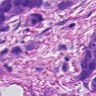
Metastatic tissue present: yes